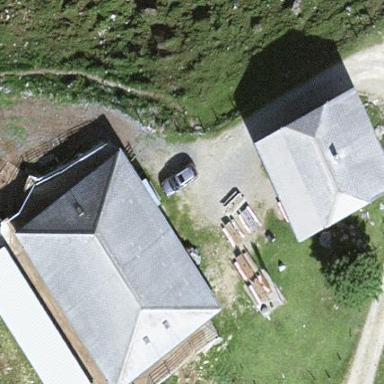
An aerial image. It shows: Farmyard area.